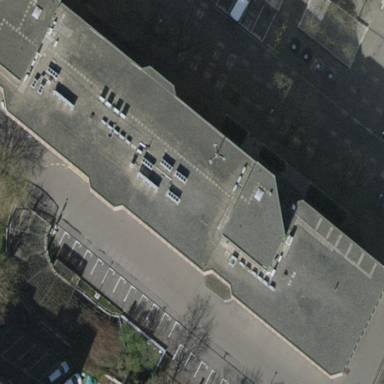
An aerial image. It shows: Commercial building.